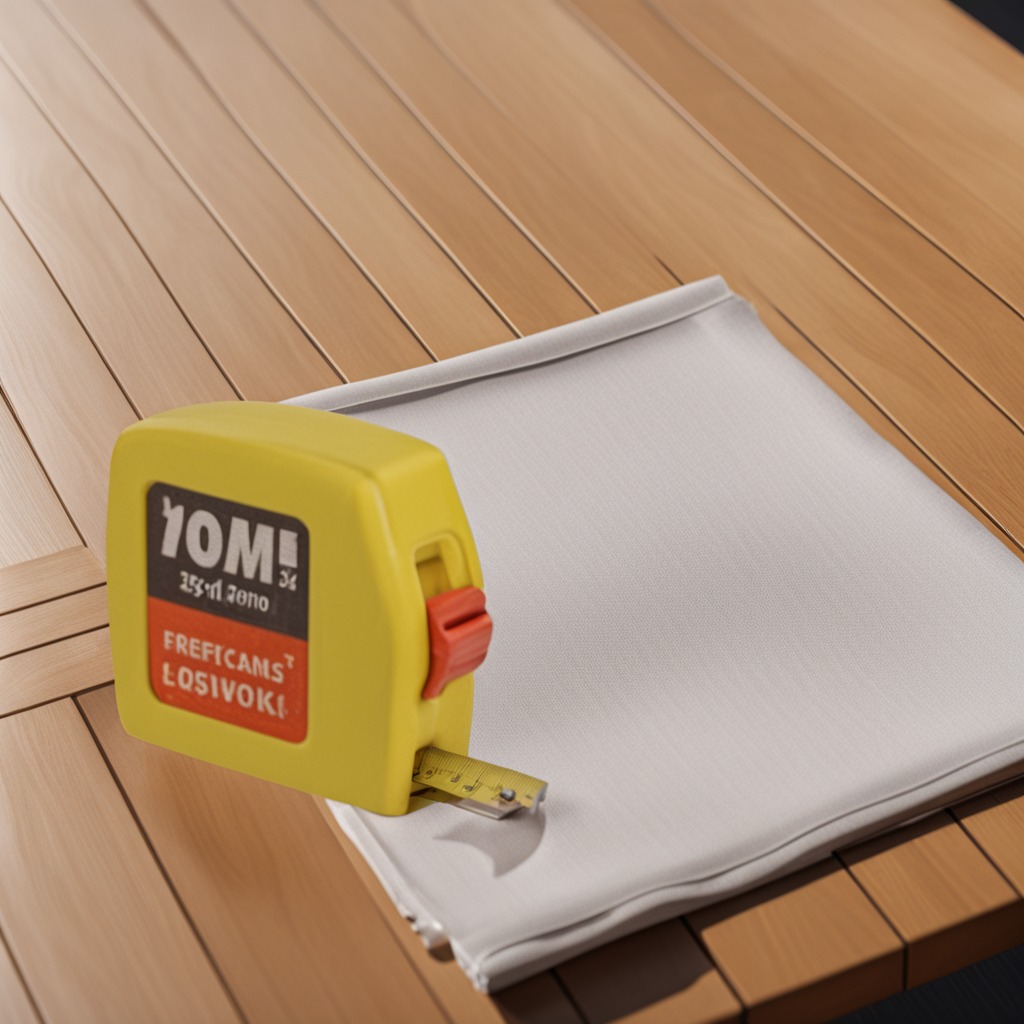
A measuring tape is lying on the wooden table in the outdoor workshop.